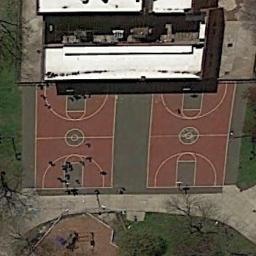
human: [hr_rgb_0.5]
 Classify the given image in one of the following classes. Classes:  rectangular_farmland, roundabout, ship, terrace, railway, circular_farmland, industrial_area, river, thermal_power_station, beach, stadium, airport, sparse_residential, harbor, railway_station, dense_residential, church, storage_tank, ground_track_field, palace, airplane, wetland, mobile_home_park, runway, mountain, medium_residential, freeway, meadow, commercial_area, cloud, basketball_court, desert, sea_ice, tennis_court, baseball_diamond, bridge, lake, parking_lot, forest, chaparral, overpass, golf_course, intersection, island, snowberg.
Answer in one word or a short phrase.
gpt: basketball_court